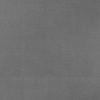
Label: dusty